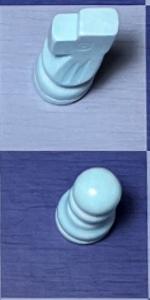
Label: Pawn_White